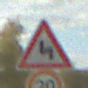
Verkehrszeichen: DoppelkurveZunaechstLinks
Zusatzzeichen unten: Geschwindigkeit30
Umgebung: Outdoor, RoadRail
Tageszeit: MorningAfternoon
Wetter: PartlyCloudy
Licht: Natural
Jahreszeit: NotSpecified
Kontrast: HighContrast